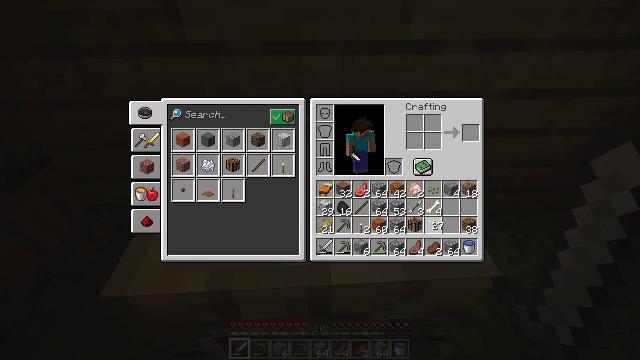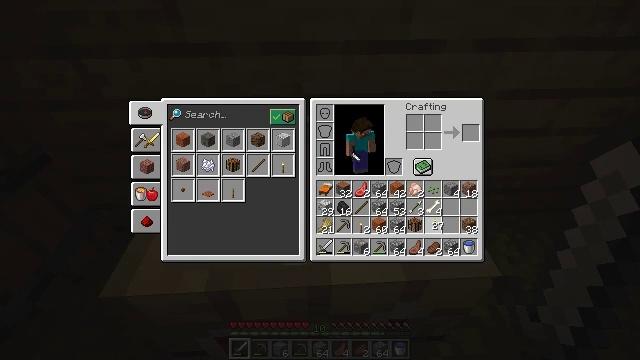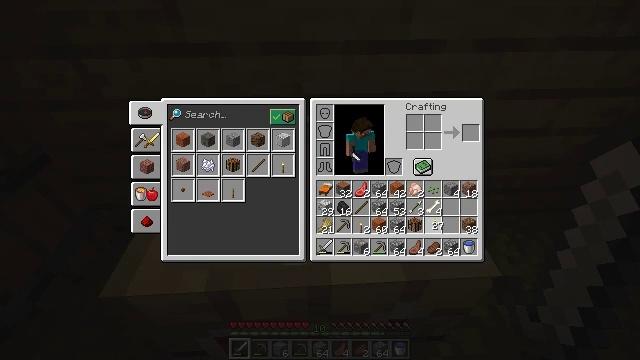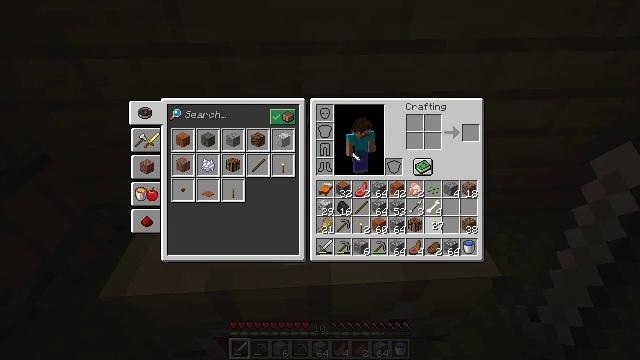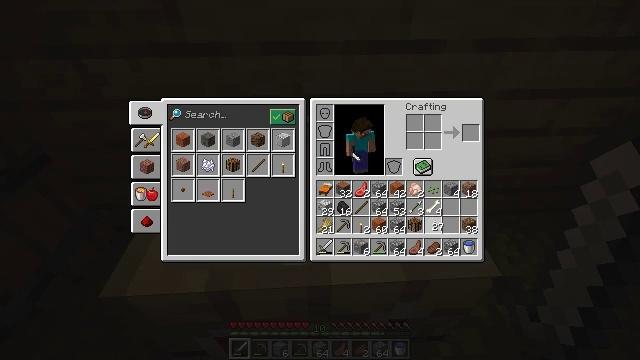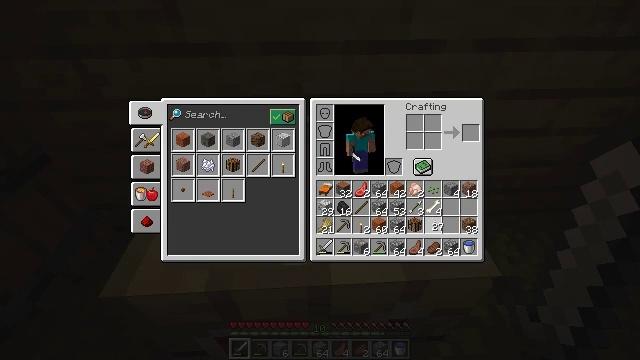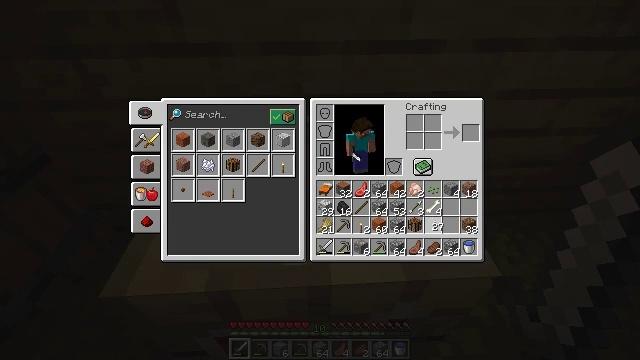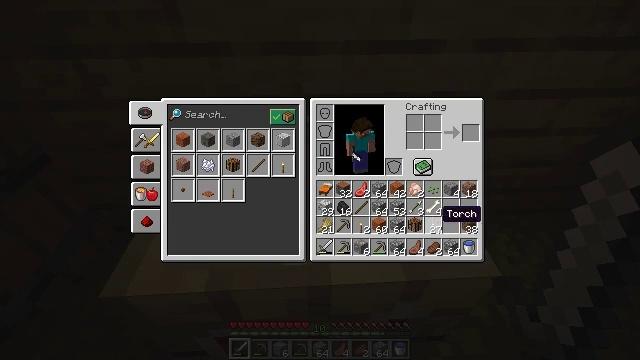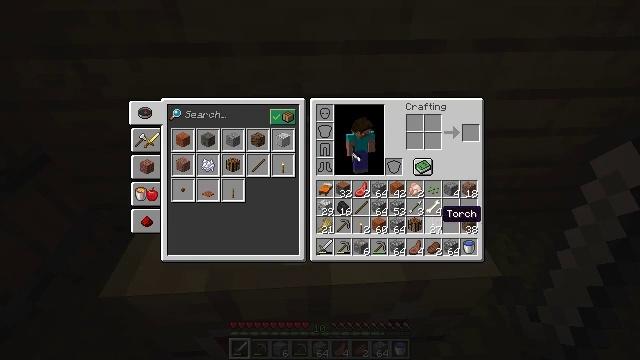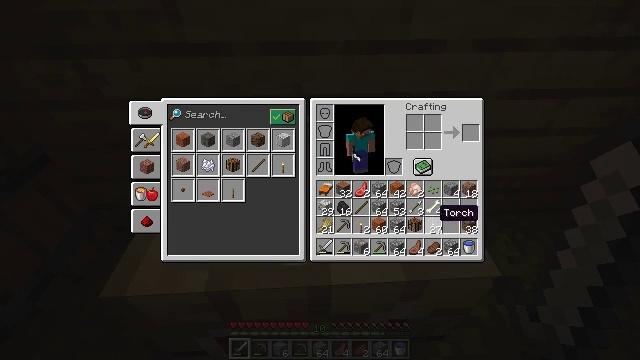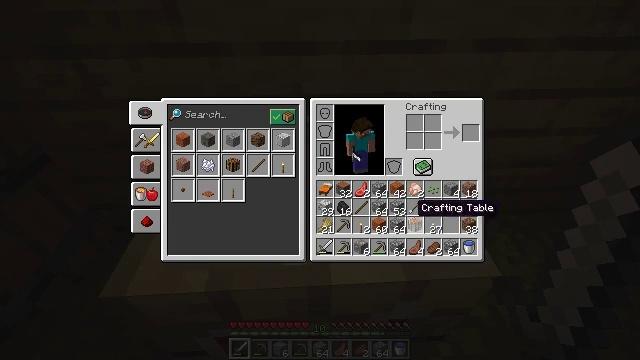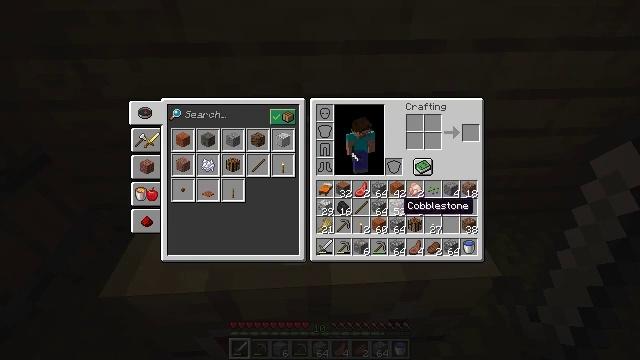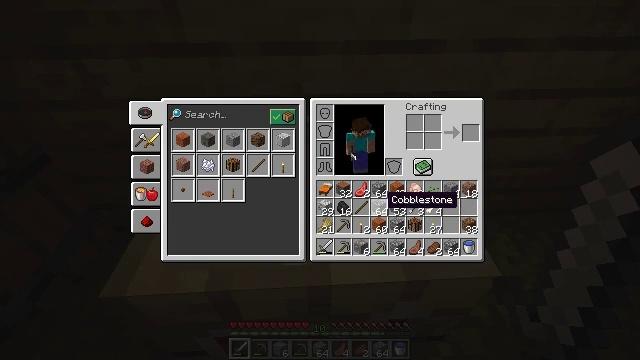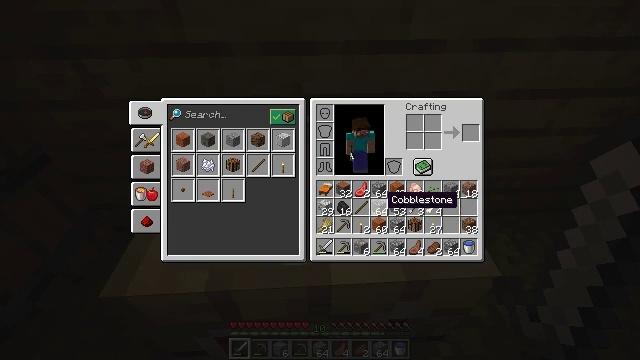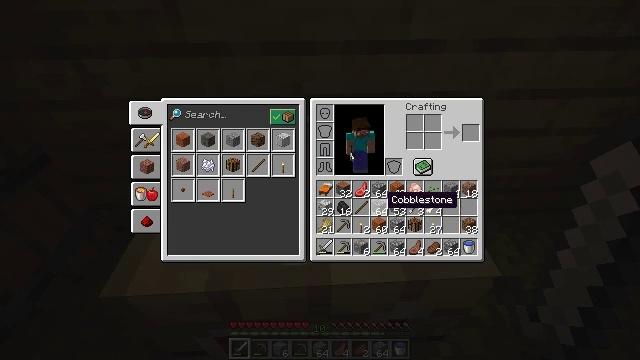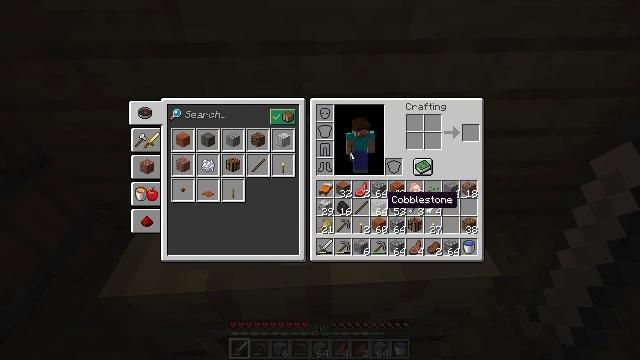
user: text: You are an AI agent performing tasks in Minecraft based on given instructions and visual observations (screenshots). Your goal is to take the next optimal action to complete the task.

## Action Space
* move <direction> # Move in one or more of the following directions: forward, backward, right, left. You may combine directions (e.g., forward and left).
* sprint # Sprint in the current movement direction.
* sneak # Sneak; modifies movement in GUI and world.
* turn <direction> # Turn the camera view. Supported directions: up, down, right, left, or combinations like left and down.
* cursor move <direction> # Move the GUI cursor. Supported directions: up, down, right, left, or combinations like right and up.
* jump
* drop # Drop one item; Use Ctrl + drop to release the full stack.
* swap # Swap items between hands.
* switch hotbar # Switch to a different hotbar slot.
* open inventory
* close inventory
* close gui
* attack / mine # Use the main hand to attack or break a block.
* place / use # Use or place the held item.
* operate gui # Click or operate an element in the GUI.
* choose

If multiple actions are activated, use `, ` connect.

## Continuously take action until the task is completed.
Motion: motion action
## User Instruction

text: Left click on the fletching table to mine it.
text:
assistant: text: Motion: no_op
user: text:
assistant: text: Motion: no_op
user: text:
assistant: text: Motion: no_op
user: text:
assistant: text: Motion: operate gui
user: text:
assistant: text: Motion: operate gui
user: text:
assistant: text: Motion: operate gui
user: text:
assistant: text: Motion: no_op
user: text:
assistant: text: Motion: no_op
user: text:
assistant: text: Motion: no_op
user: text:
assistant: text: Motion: cursor move left
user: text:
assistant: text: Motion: cursor move left
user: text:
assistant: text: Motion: cursor move left
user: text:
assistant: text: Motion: no_op
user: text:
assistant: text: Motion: no_op
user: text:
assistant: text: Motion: no_op
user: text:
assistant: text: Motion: no_op
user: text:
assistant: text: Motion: no_op
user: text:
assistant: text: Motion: no_op
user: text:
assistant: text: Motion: no_op
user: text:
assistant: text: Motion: no_op
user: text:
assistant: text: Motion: no_op
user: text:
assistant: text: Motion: cursor move left
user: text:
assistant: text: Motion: cursor move left
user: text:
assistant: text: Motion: cursor move left
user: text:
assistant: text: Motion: no_op
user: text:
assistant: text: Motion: no_op
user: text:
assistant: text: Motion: no_op
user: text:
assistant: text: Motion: no_op
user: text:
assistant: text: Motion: no_op
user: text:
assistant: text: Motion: no_op